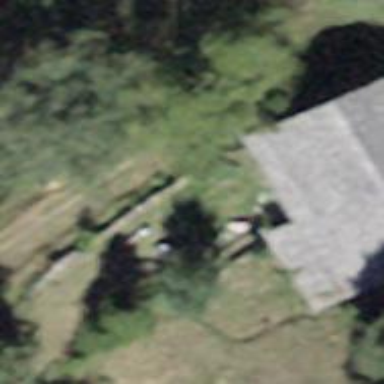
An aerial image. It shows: Isolated dwelling in remote location.